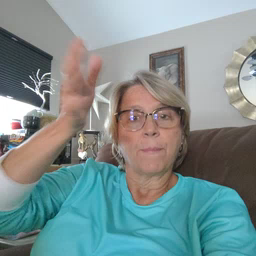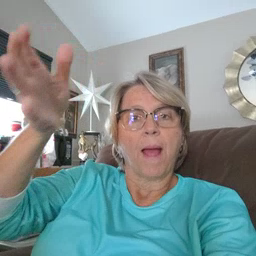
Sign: grandpa